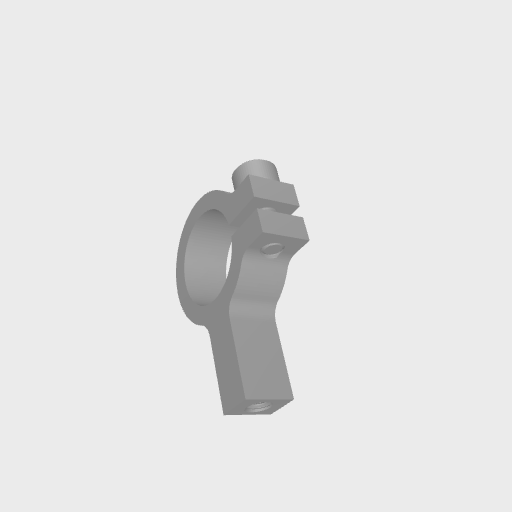
Part: Side1Post1ClampingMount15ID